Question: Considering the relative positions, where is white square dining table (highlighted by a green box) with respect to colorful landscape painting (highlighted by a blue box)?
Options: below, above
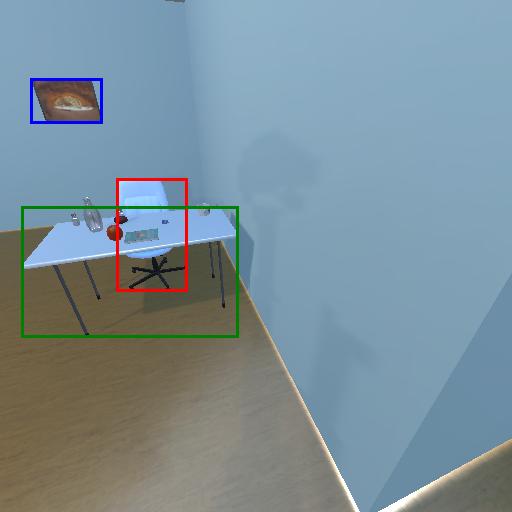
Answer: below